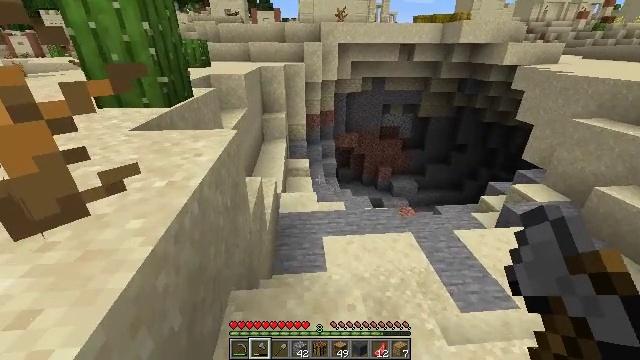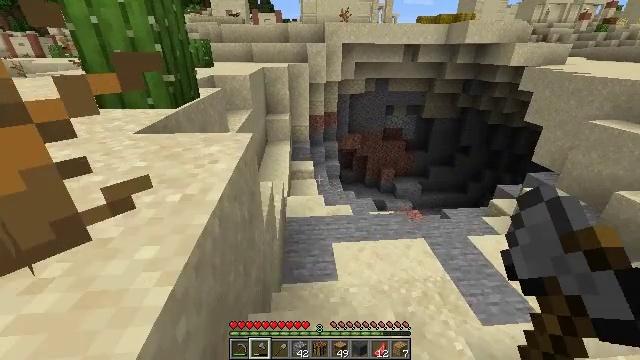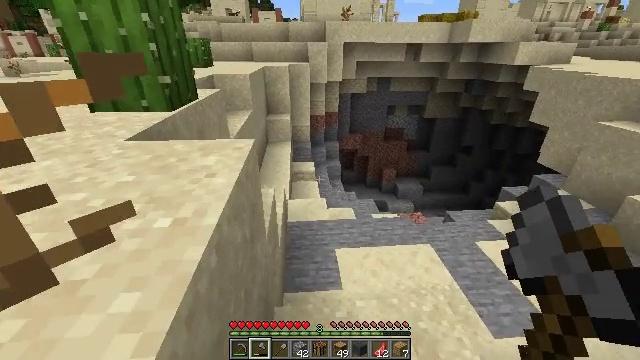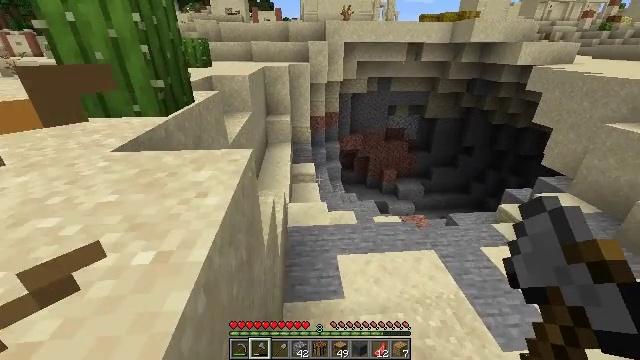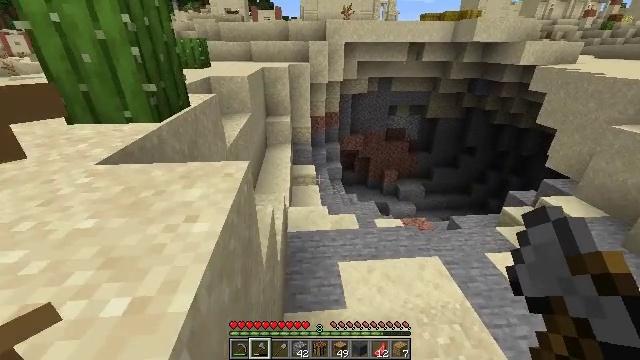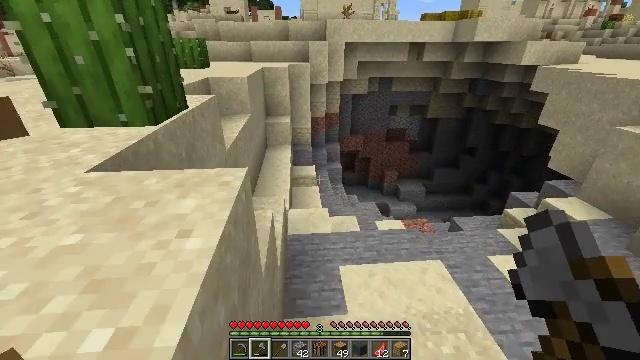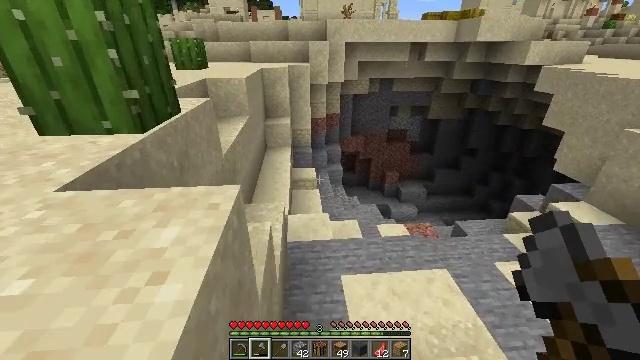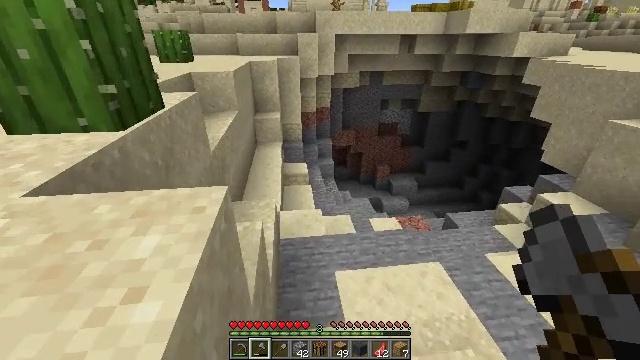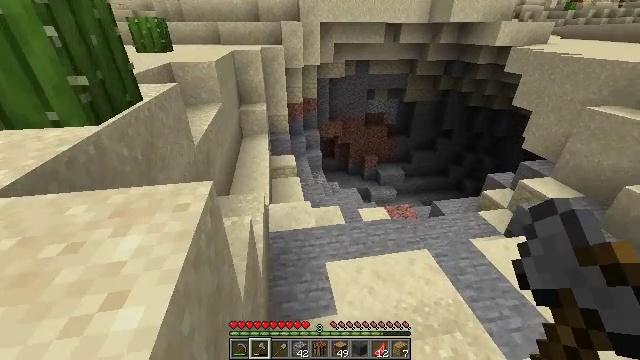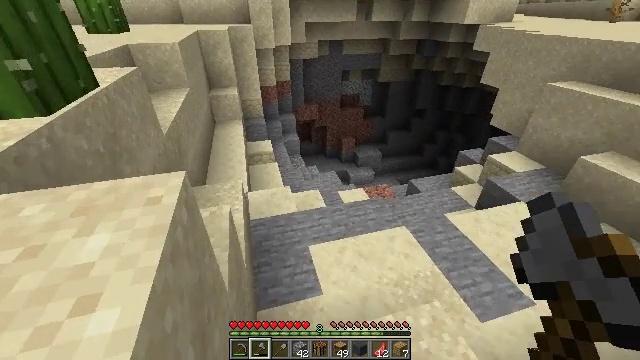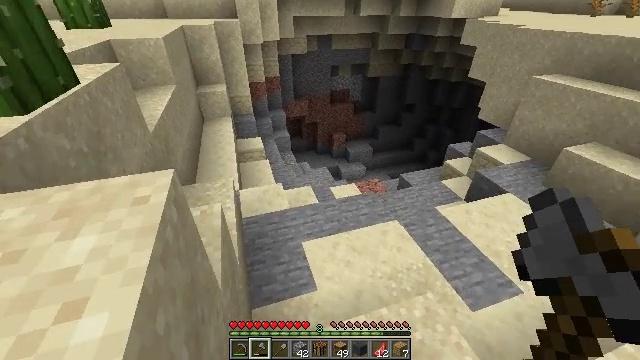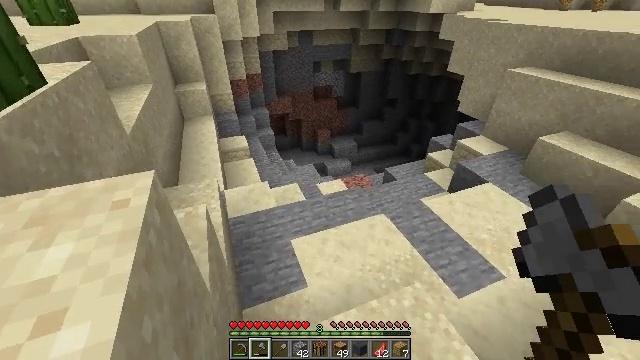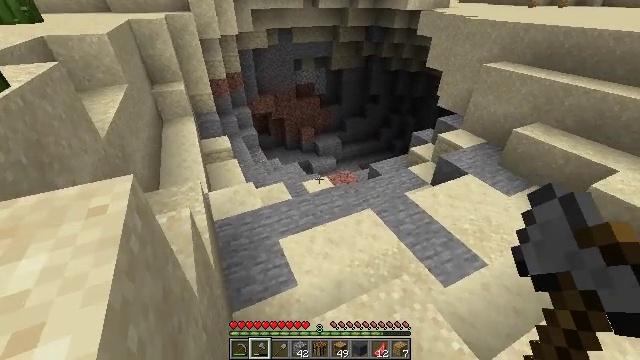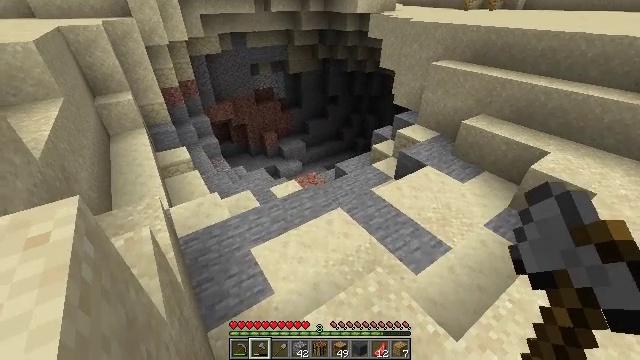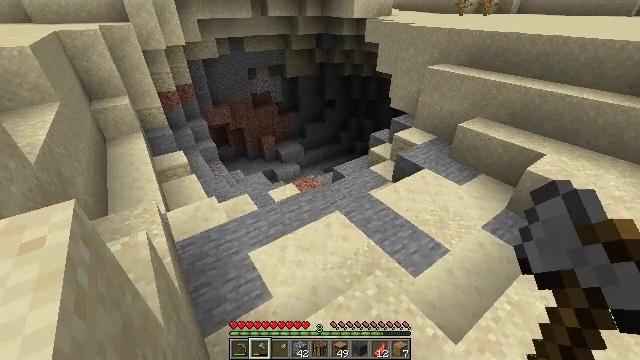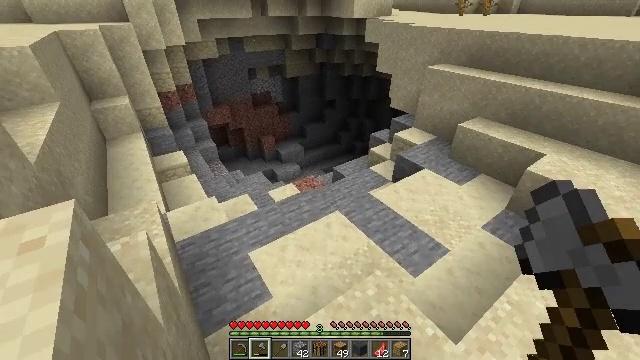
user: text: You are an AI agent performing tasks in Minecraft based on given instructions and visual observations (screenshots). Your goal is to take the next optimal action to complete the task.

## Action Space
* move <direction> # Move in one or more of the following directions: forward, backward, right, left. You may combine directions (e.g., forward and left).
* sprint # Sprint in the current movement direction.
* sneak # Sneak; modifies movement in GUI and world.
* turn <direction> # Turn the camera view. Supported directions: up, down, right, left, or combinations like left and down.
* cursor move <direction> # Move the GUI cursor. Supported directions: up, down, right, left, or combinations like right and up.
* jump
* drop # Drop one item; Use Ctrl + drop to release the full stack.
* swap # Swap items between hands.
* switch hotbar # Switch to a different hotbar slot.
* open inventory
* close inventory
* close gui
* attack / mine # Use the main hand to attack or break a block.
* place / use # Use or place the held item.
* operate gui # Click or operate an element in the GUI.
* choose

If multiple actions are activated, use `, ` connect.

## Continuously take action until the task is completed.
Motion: motion action
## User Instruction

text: Hunt animals.
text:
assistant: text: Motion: move forward and move left
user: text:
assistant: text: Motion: move forward and move left
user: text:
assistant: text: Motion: move forward and move left
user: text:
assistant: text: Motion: move forward
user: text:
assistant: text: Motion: move forward
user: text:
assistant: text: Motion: no_op
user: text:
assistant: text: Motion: turn right and down
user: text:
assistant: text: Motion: turn right and down
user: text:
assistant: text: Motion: turn right and down
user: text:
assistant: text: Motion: turn right
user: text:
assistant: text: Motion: turn right
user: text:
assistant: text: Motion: turn right
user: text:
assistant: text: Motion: turn right
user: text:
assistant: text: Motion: no_op
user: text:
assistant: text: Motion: no_op
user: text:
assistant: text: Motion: no_op
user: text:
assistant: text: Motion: no_op
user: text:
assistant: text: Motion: no_op
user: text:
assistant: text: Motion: no_op
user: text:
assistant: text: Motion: no_op
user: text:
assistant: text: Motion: no_op
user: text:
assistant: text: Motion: no_op
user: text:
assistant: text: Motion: no_op
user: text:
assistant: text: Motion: move forward
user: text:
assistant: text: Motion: move forward
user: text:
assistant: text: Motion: move forward
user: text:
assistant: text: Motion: move forward, turn up
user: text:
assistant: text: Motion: turn left and up
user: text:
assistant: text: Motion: turn left and up
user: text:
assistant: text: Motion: no_op